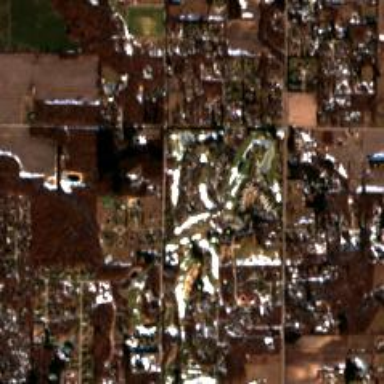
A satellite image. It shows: Golf course.